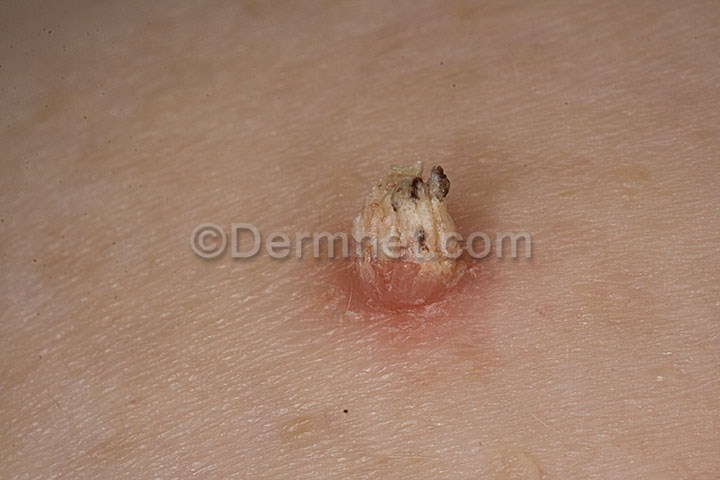
Disease: Warts Molluscum and other Viral Infections